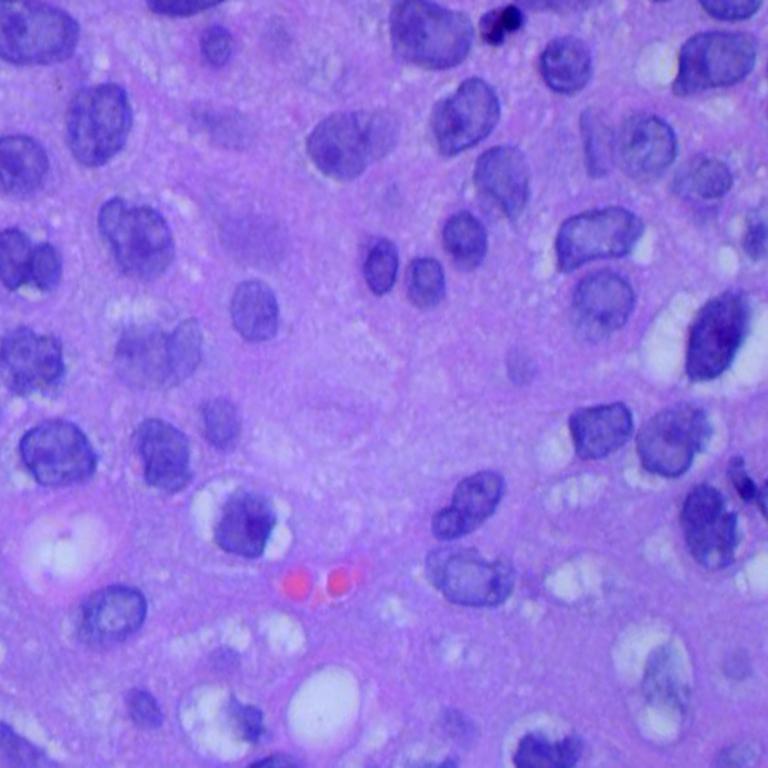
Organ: lung
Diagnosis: squamous carcinomas